Field crop: maize
Growth stage: 2
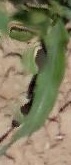
Species: maize